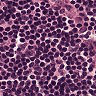
Metastatic tissue present: no